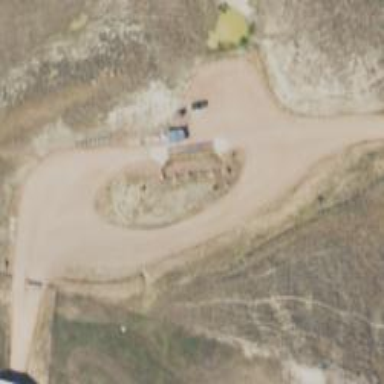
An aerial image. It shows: Driveway serving as weighbridge.